Aerial crown-view tile of a tropical tree (Barro Colorado Island, Panama), acquired 20250715:
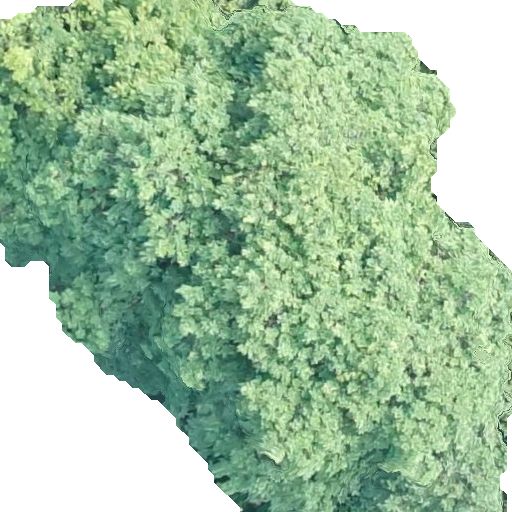
Species: Simarouba amara
GBIF accepted scientific name: Simarouba amara
Crown area: 349.276 m²